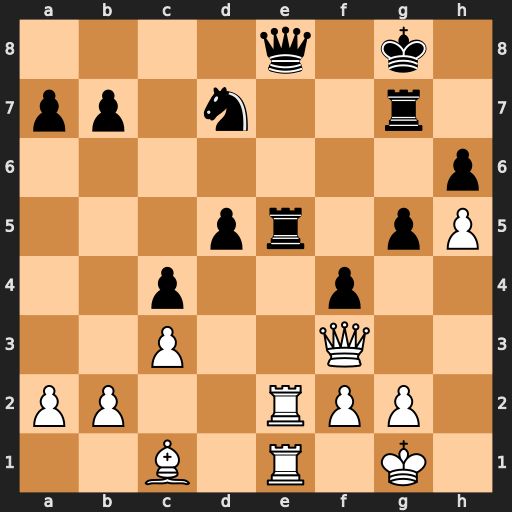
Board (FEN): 4q1k1/pp1n2r1/7p/3pr1pP/2p2p2/2P2Q2/PP2RPP1/2B1R1K1
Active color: w
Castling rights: -
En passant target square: -
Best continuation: Rxe5 Nxe5 Qxd5+